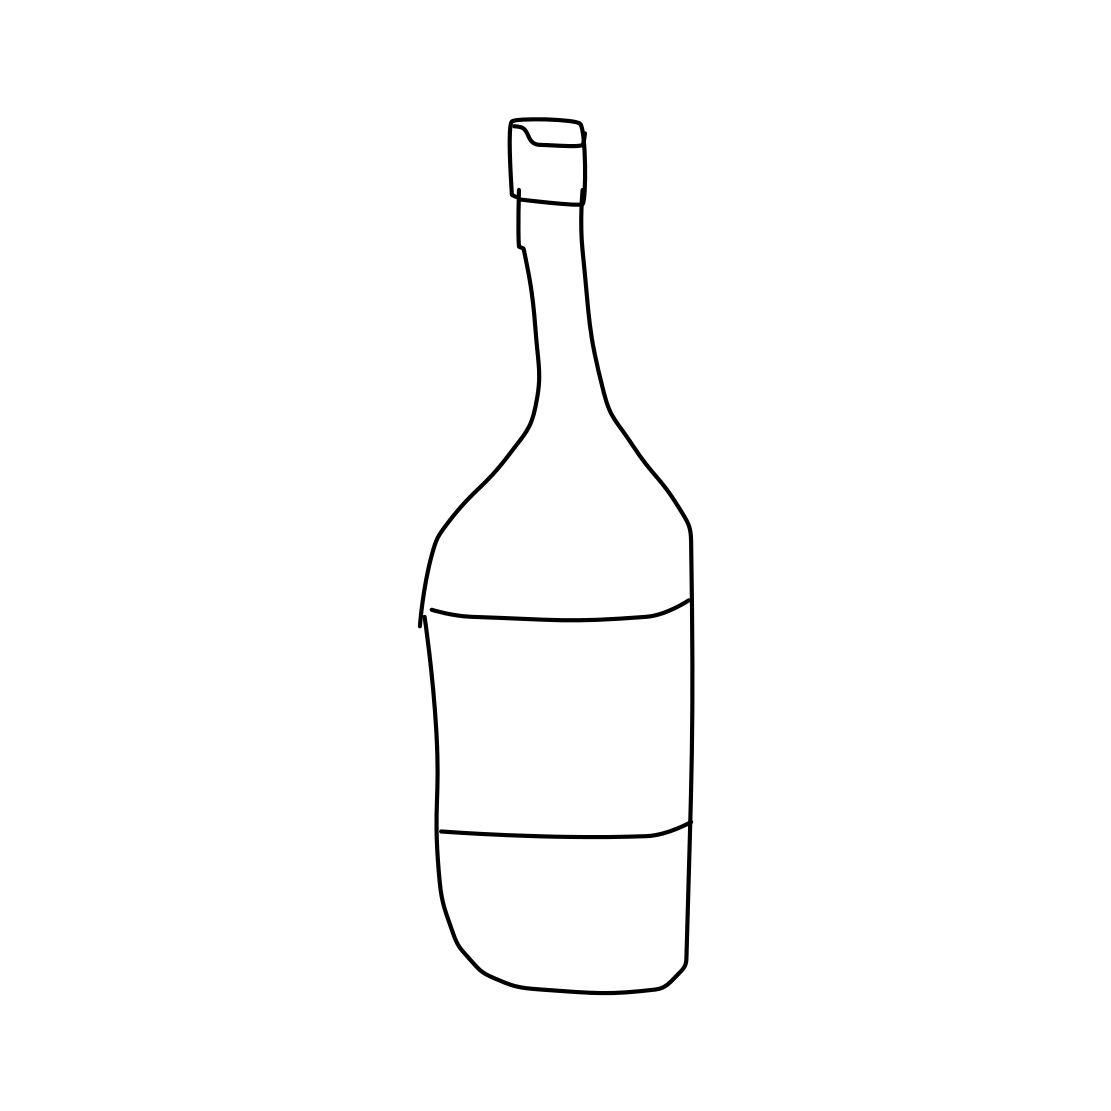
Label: wine-bottle